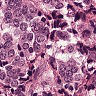
Metastatic tissue present: yes